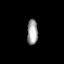
Tissue: prostate
Cell type: T cells
Senescence score: 0.3197
Nuclear area (px): 266
Mean DAPI intensity: 158.692